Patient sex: M
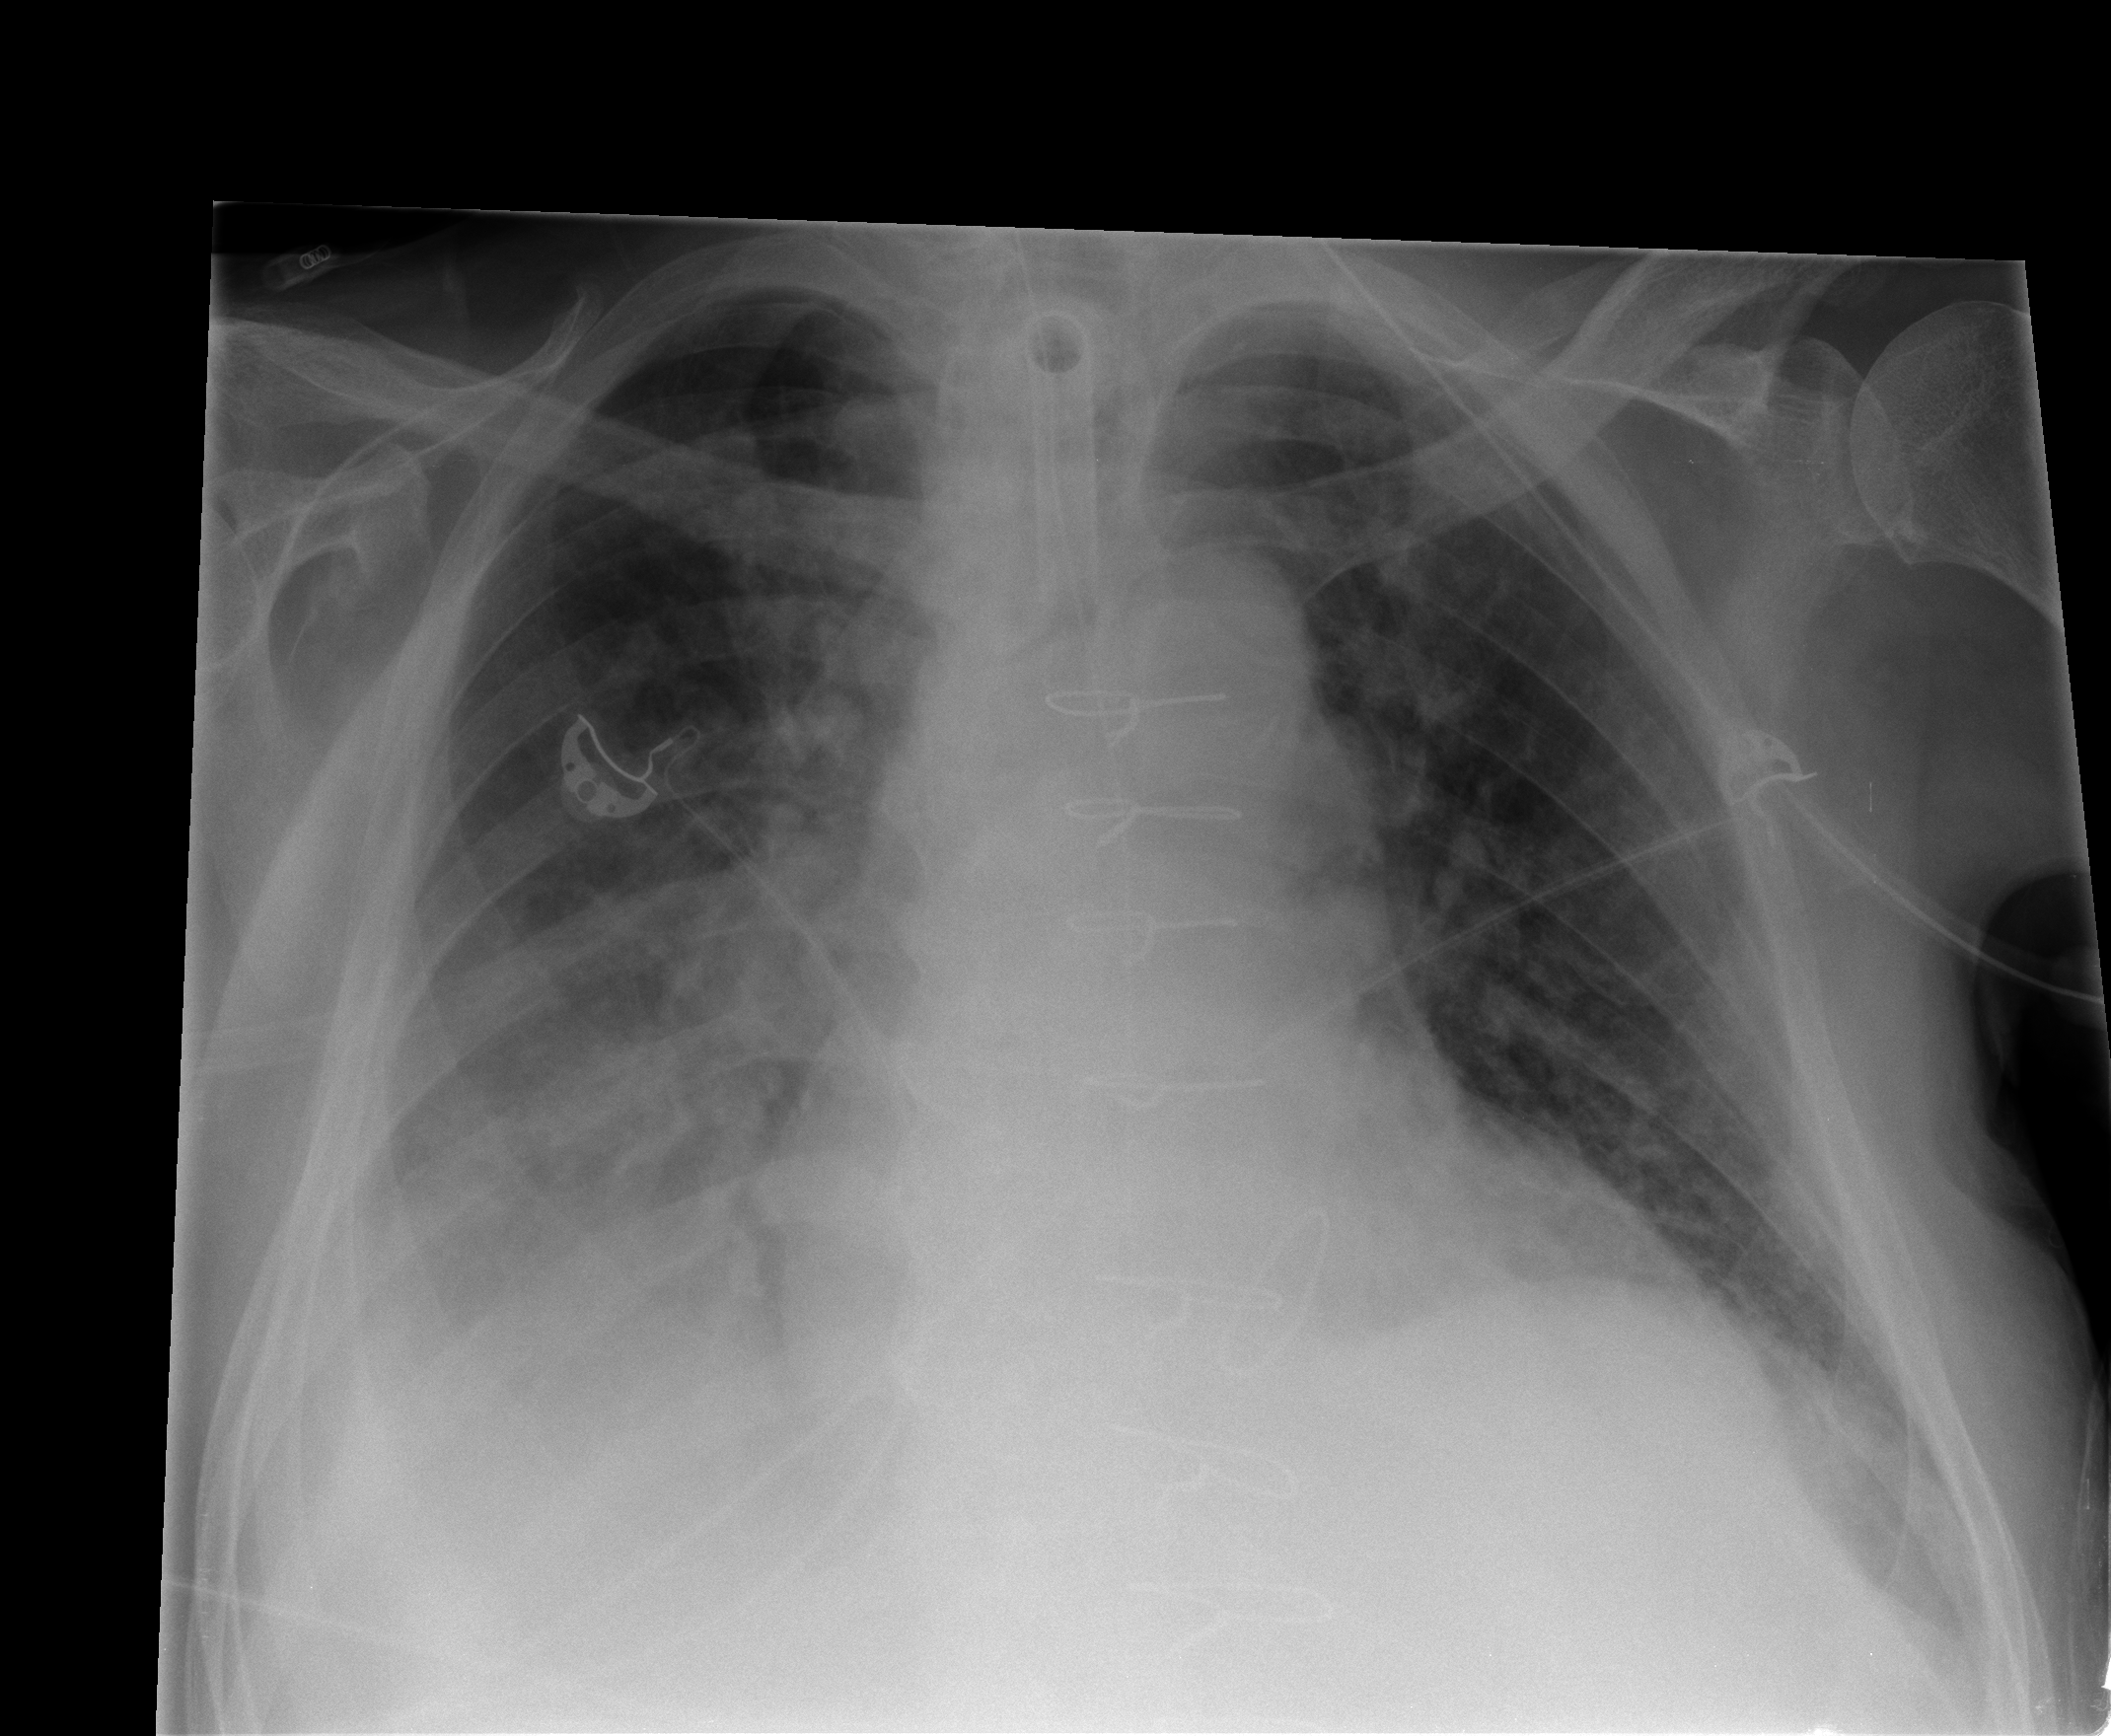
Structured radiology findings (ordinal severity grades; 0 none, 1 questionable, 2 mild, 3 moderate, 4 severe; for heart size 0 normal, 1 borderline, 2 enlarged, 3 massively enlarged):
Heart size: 2
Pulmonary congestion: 2
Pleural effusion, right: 2
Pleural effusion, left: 0
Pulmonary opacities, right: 0
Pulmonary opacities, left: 0
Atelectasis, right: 2
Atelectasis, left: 2